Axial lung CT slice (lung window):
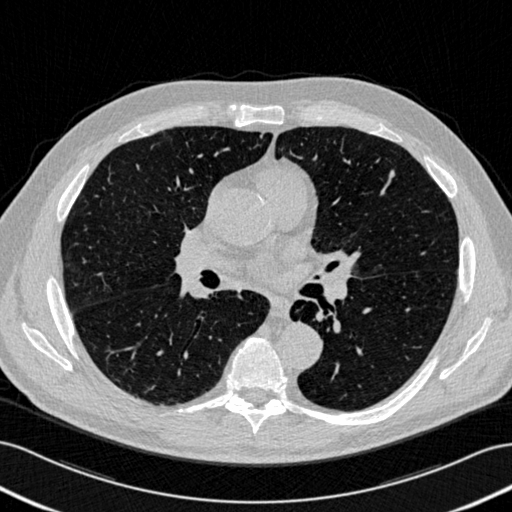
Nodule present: no